Field crop: tomato
Growth stage: 1
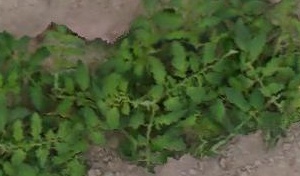
Species: tomato